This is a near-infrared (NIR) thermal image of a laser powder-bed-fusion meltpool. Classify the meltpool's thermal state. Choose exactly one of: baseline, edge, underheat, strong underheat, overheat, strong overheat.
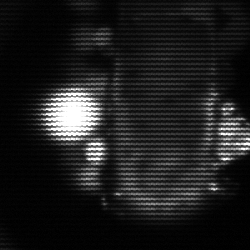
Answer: strong underheat